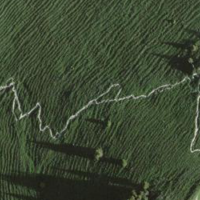
EUNIS habitat code: 23
Species observed at this site:
Traunsteinera globosa